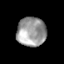
Tissue: skin
Cell type: Others
Senescence score: 0.2788
Nuclear area (px): 829
Mean DAPI intensity: 157.193